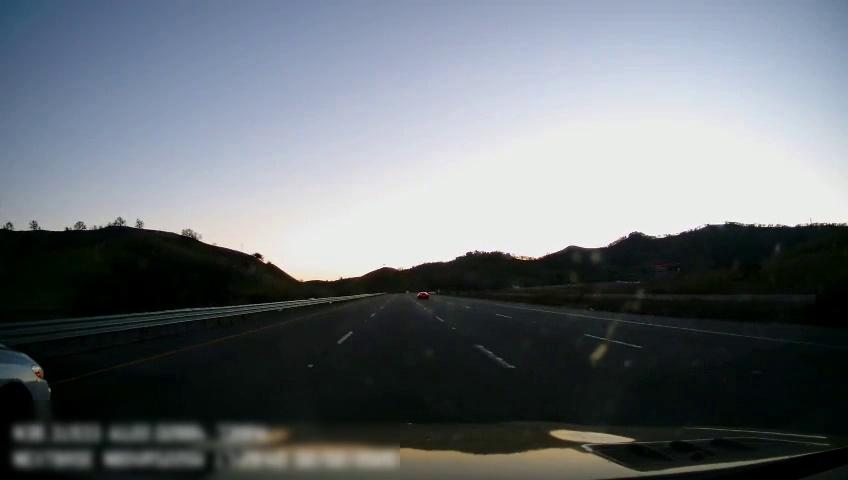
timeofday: Day
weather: Sunny
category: Drivable Space
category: Vehicles | Car
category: Vehicles | Car
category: Lanes | Current Lane
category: Lanes | Current Lane
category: Lanes | Alternate Lane
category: Lanes | Alternate Lane
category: Lanes | Alternate Lane